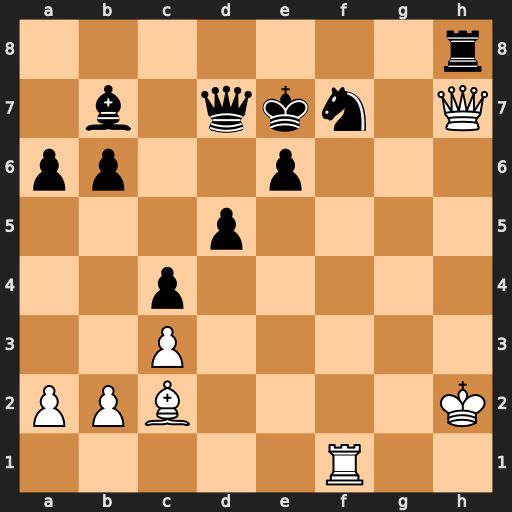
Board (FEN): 7r/1b1qkn1Q/pp2p3/3p4/2p5/2P5/PPB4K/5R2
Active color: w
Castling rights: -
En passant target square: -
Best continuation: Rxf7+ Ke8 Rxd7 Rxh7+ Rxh7